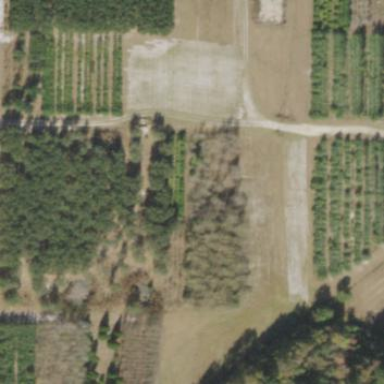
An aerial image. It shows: Plant nursery with trees.